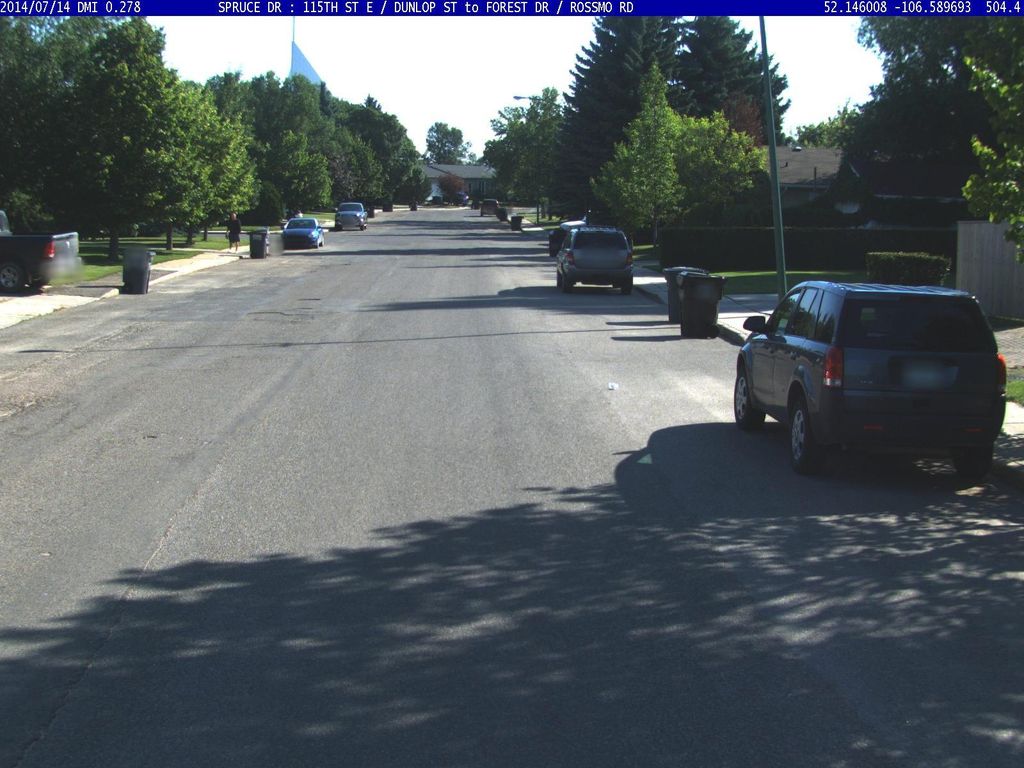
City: saskatoon